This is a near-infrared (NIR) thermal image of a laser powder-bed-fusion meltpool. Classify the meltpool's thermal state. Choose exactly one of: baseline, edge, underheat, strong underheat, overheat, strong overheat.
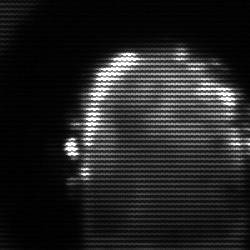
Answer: baseline